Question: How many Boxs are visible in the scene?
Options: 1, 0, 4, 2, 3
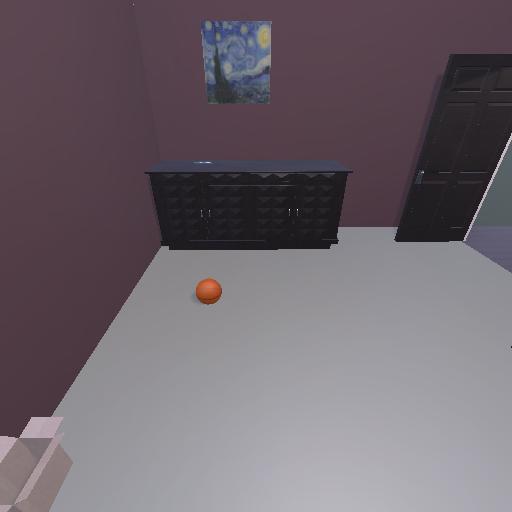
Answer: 1